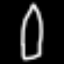
Label: pencil